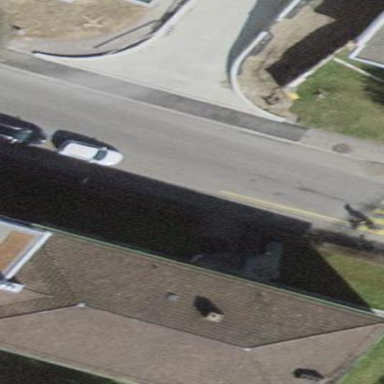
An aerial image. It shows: Building with hipped roof.